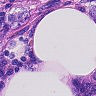
Metastatic tissue present: yes